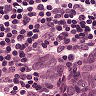
Metastatic tissue present: yes